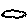
Label: cloud